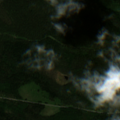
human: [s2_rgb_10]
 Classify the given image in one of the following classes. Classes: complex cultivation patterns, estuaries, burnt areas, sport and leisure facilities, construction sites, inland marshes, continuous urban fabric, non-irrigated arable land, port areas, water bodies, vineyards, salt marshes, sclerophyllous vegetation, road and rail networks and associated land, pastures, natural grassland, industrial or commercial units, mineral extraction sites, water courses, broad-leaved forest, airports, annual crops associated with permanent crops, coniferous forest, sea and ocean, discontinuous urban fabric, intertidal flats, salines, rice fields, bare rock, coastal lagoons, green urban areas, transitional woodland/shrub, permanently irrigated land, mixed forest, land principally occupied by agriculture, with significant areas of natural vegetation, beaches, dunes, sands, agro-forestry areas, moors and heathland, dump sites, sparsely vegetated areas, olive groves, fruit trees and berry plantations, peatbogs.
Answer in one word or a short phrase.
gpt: coniferous forest, mixed forest